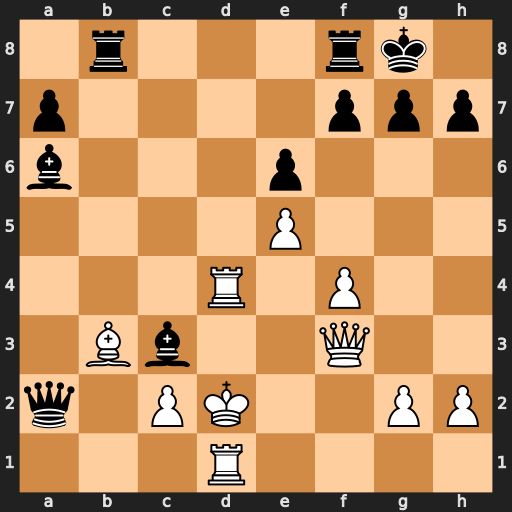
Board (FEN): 1r3rk1/p4ppp/b3p3/4P3/3R1P2/1Bb2Q2/q1PK2PP/3R4
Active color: w
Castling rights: -
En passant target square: -
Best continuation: Qxc3 Rxb3 Qxb3 Qxb3 cxb3